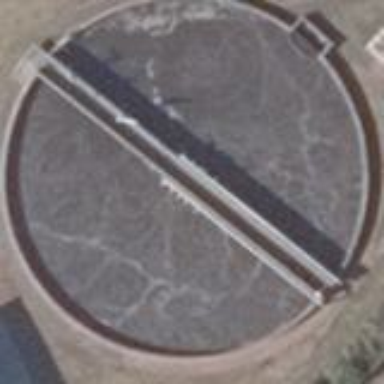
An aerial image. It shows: Reservoir used for aeration purposes.